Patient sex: M
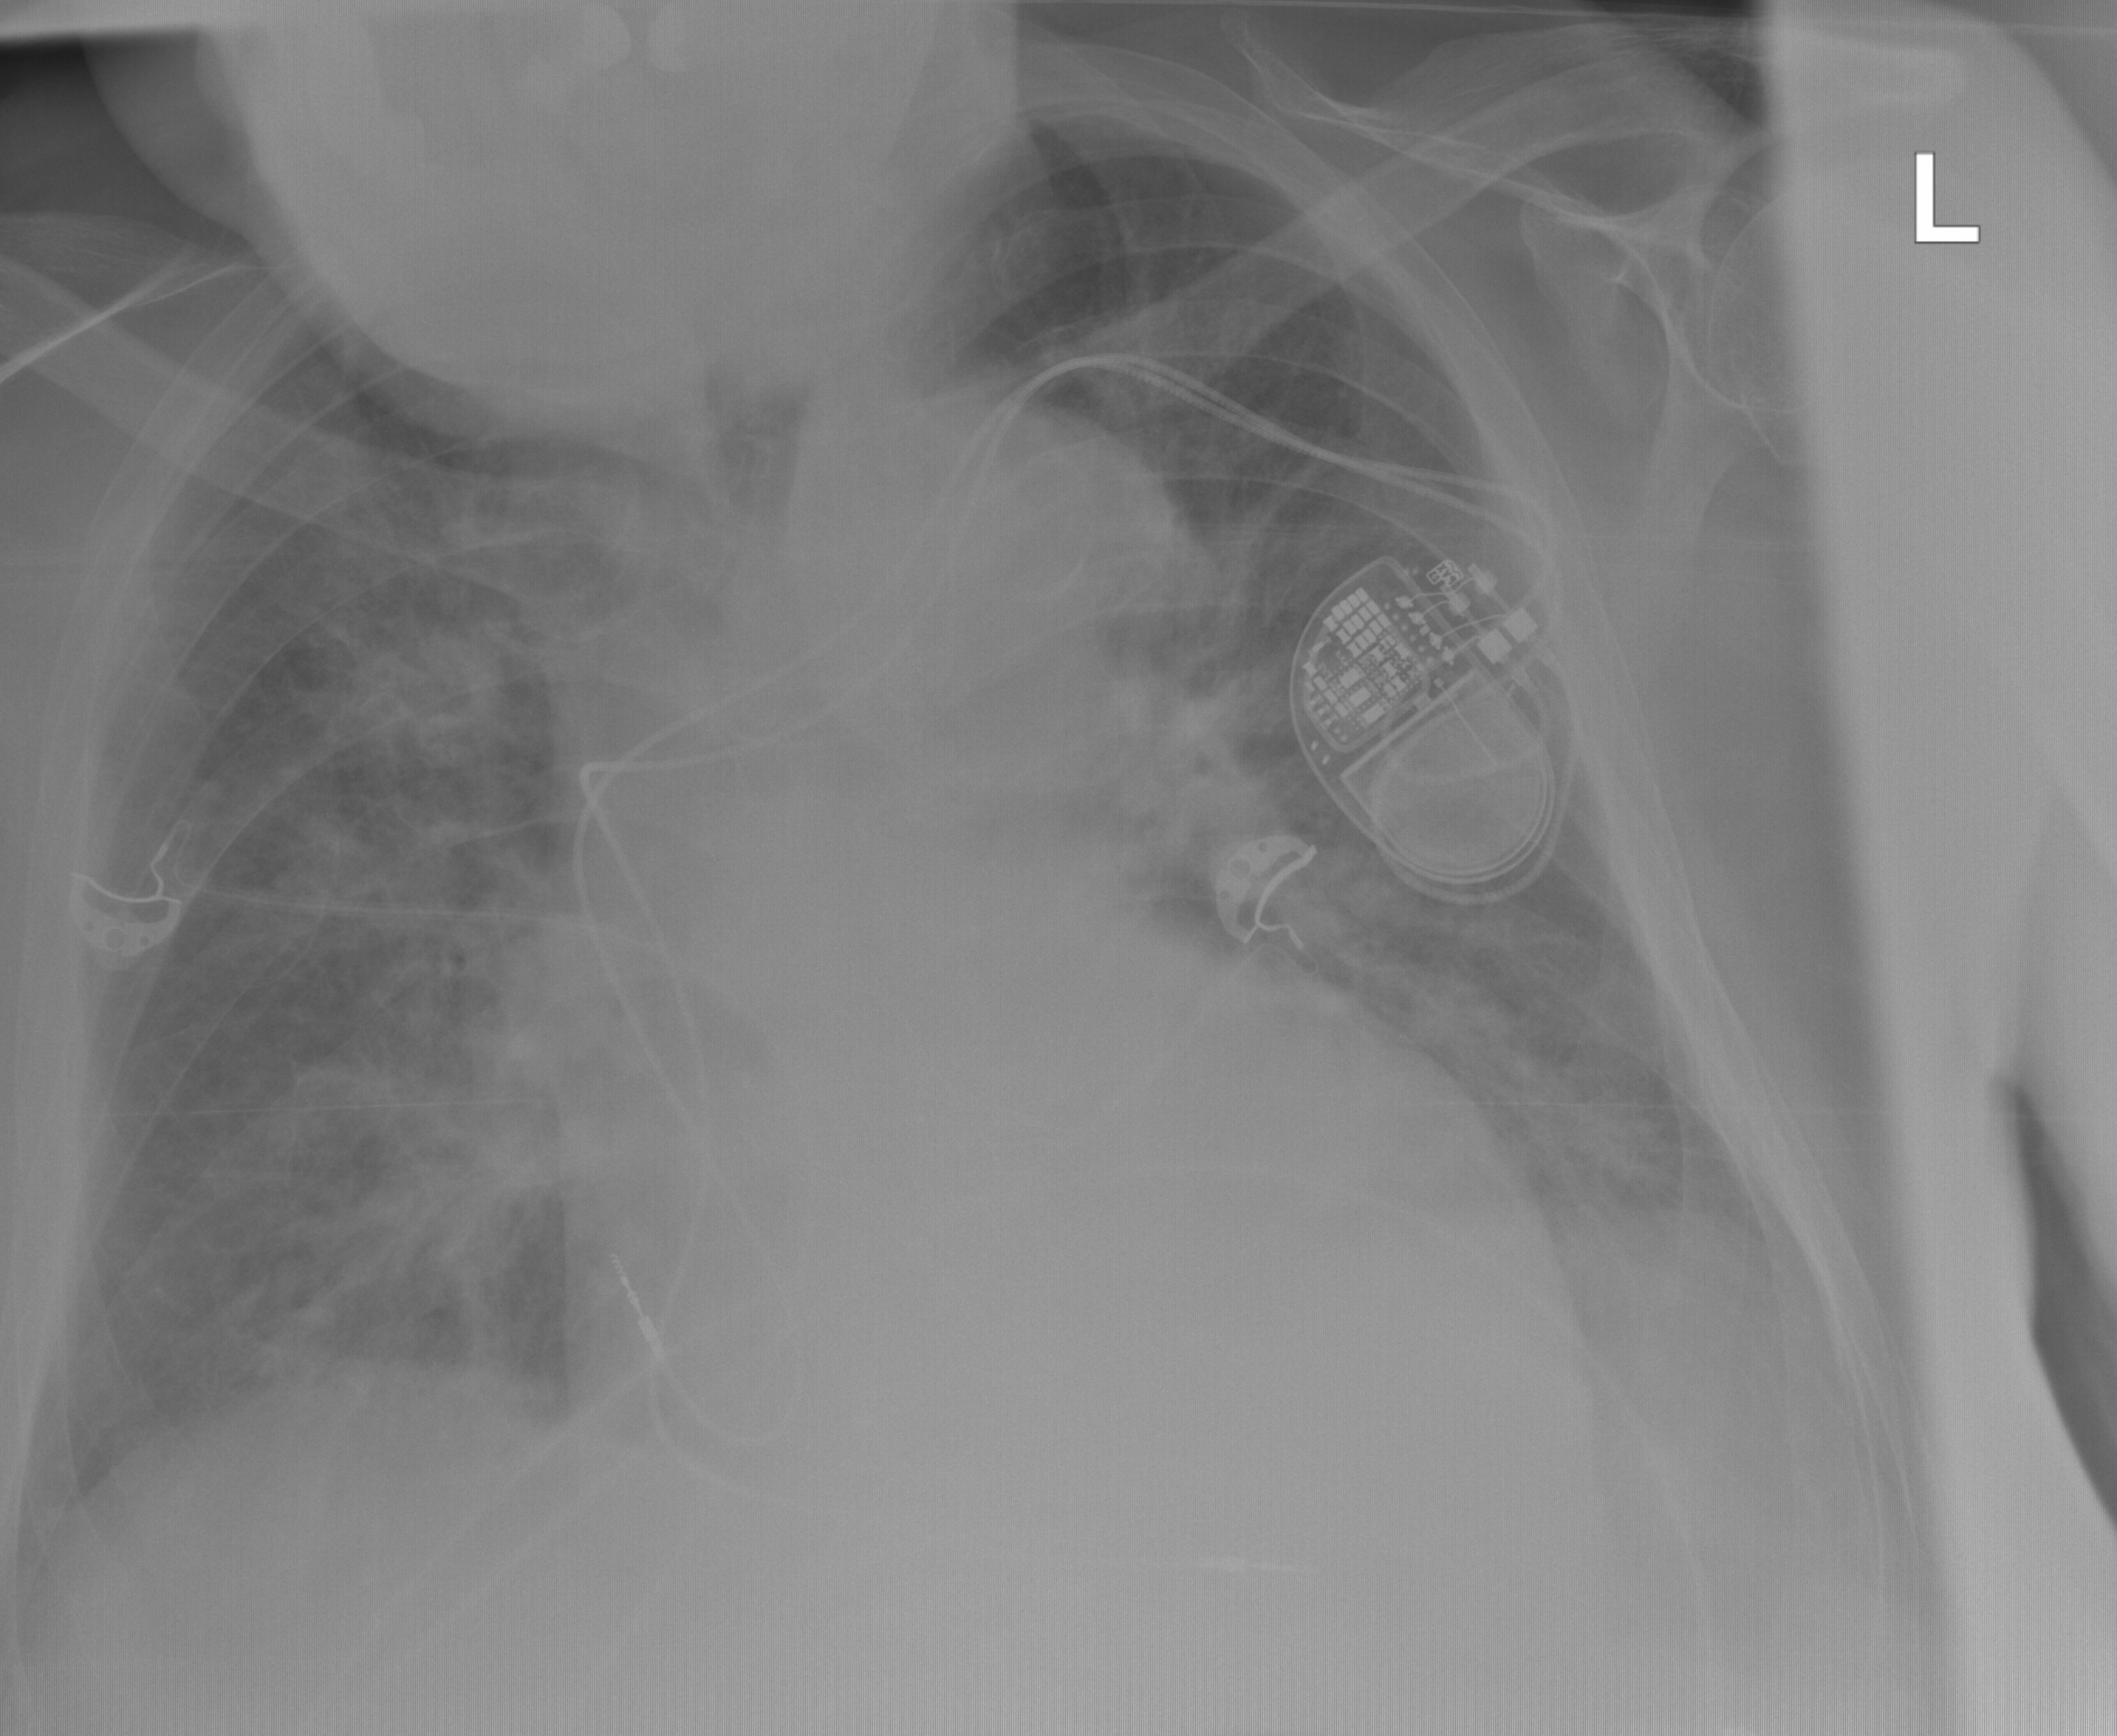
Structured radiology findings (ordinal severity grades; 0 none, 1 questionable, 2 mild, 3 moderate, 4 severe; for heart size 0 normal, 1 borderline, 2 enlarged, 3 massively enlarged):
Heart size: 3
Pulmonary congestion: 3
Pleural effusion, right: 0
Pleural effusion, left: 2
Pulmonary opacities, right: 3
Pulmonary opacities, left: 2
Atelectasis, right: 2
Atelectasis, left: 2